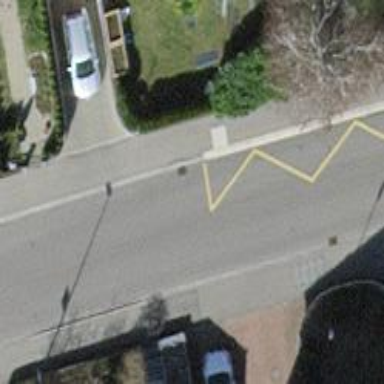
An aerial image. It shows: Bus stop equipped with public transport stop position.